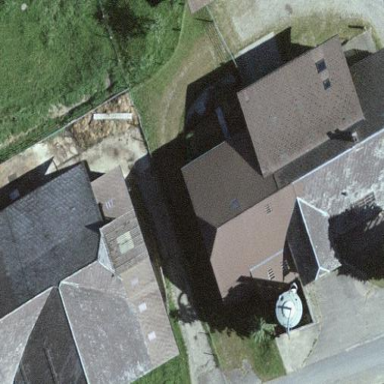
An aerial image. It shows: Farm building.